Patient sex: F
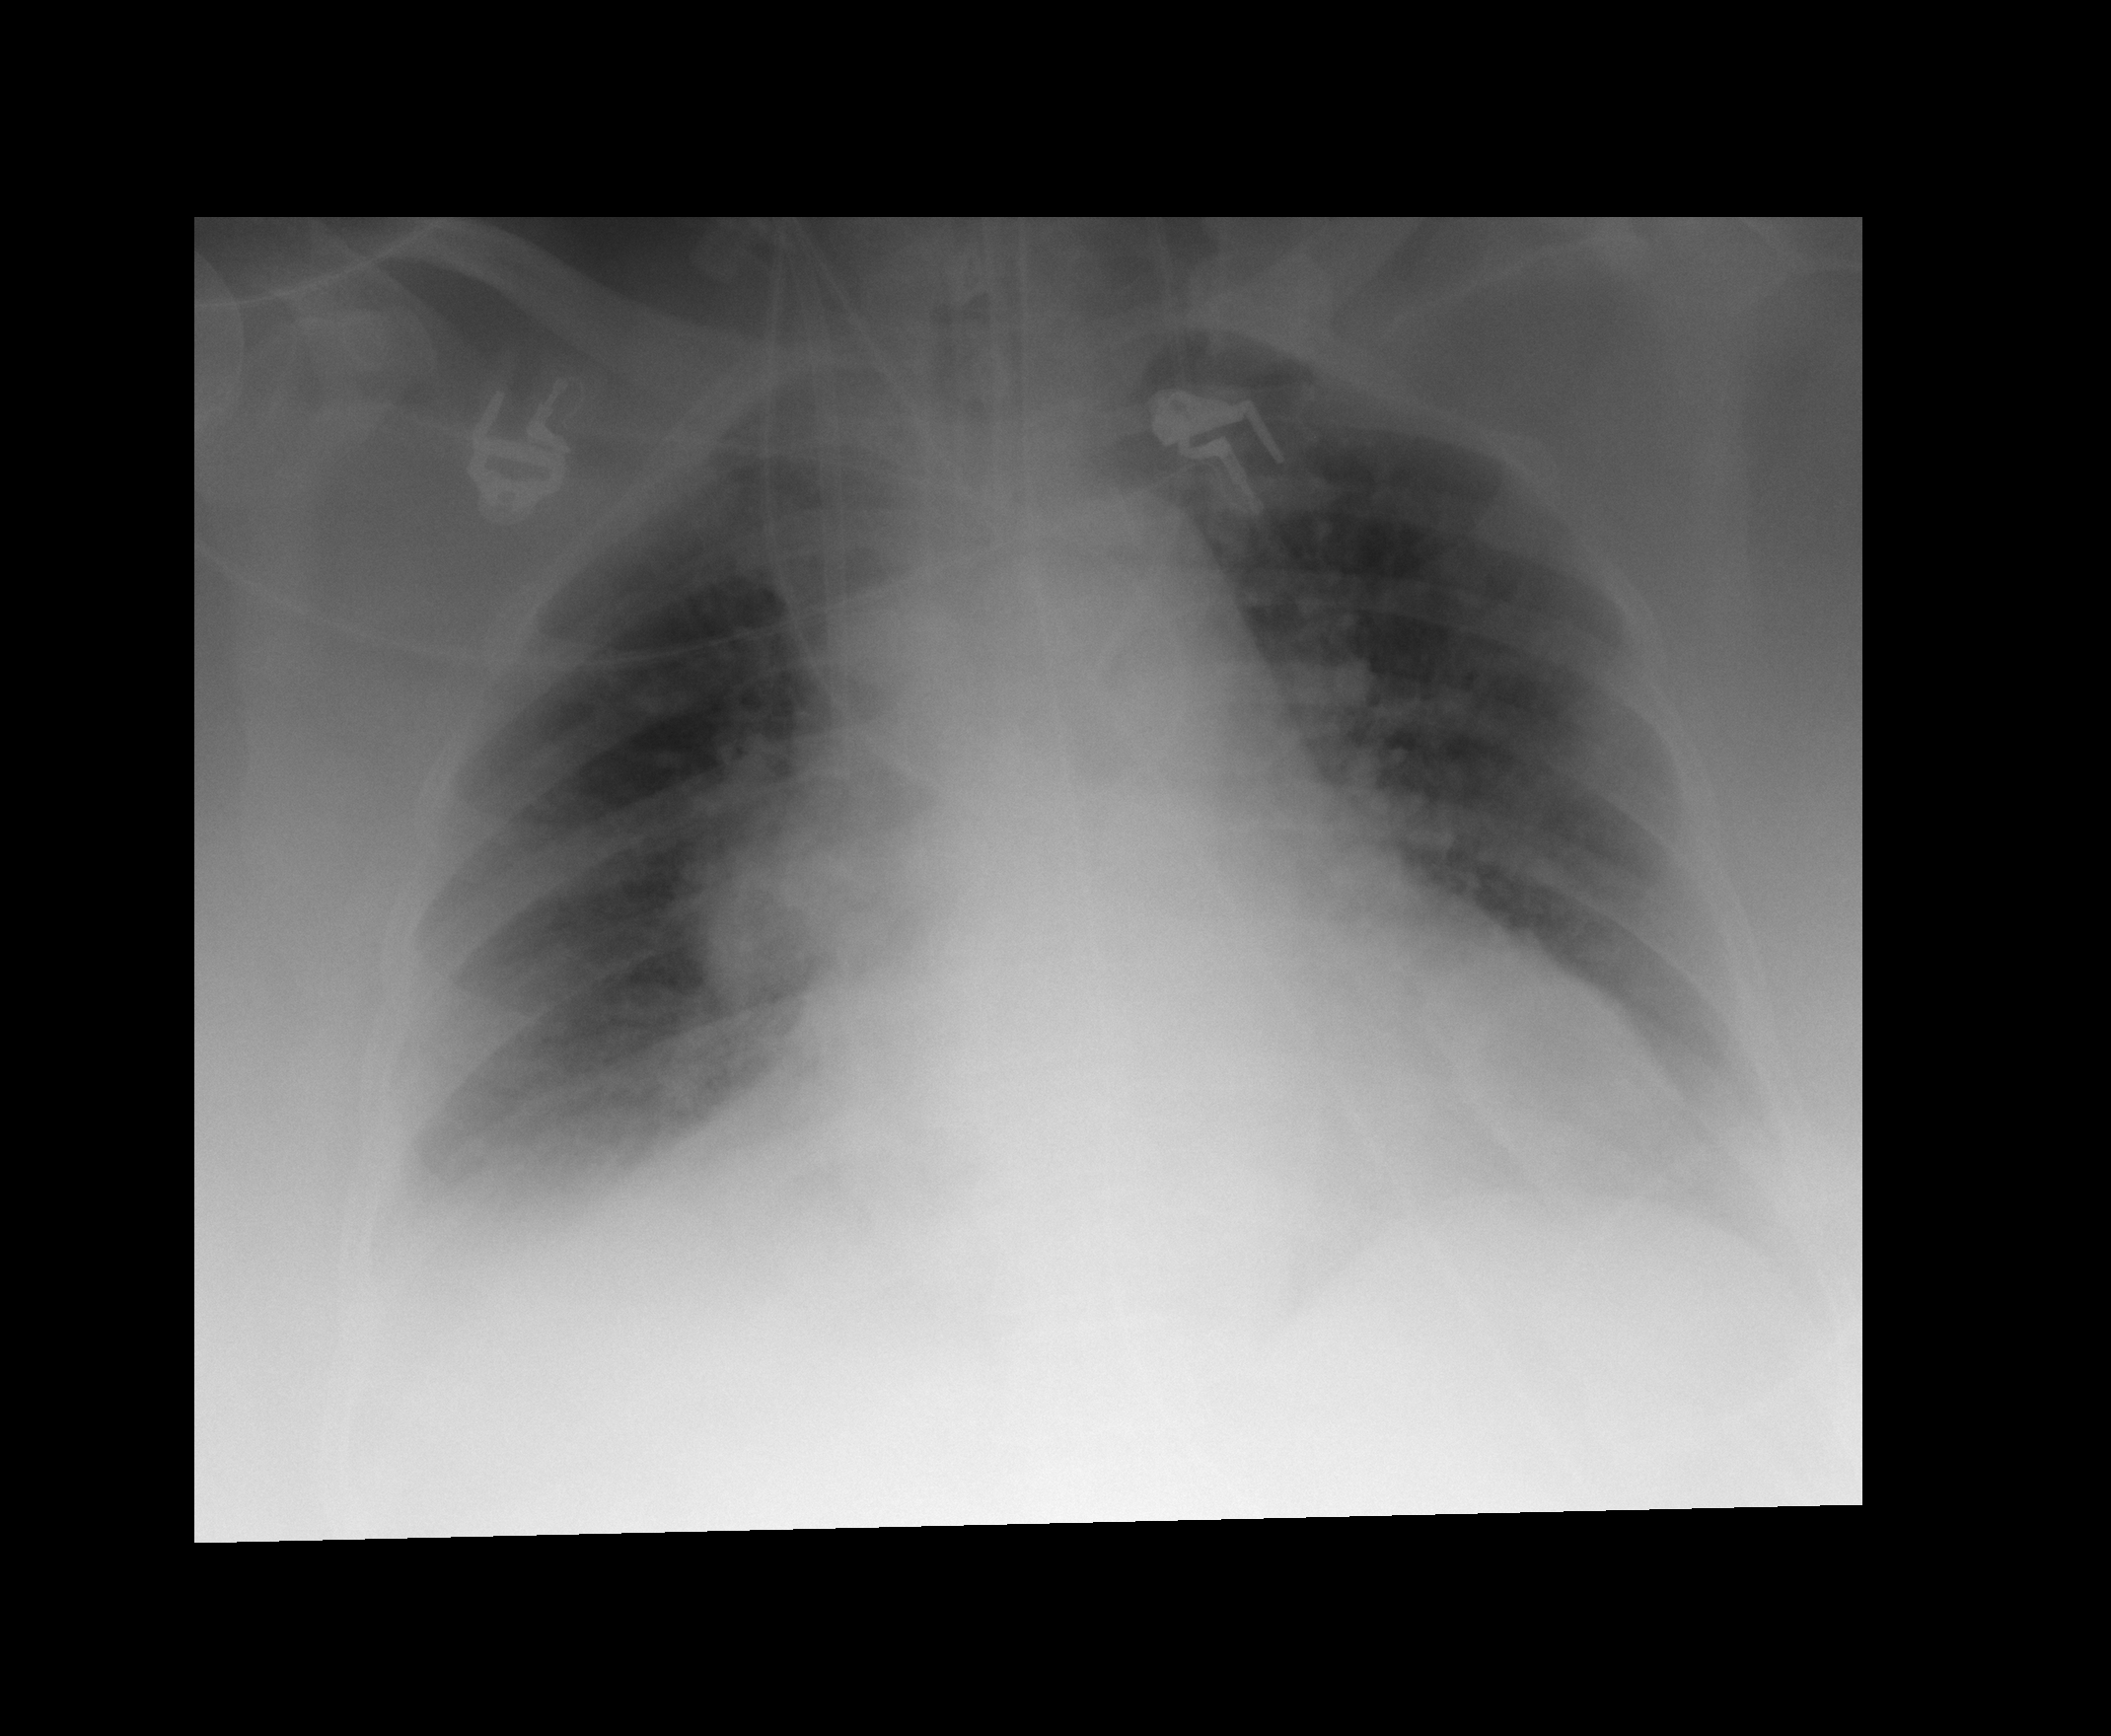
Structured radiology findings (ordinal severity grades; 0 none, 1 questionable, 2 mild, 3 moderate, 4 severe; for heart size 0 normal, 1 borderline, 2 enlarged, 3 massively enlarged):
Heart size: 2
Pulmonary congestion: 2
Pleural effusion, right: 2
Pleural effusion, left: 2
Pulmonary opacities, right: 0
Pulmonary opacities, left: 0
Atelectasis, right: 2
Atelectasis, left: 2